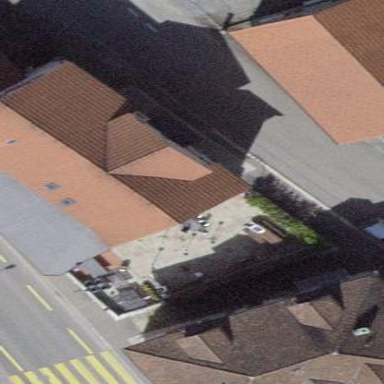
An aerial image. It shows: Building with outdoor seating area.